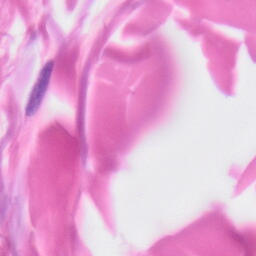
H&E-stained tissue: Skin